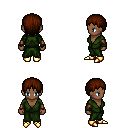
a pixel art fantasy rpg character, female body template, human, dark skin, green robe, magenta pants, brown plain hairstyle, leather bracers, gold boots, four views (front, back, left, right), 2x2 character sprite sheet, small pixel art, hard edges, no anti-aliasing